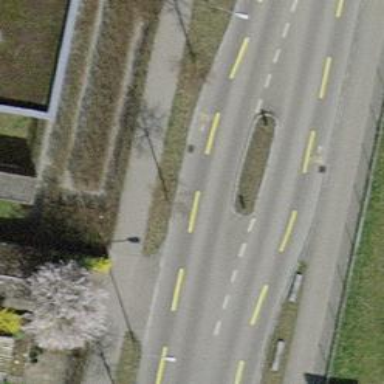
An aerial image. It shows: Traffic calming island.